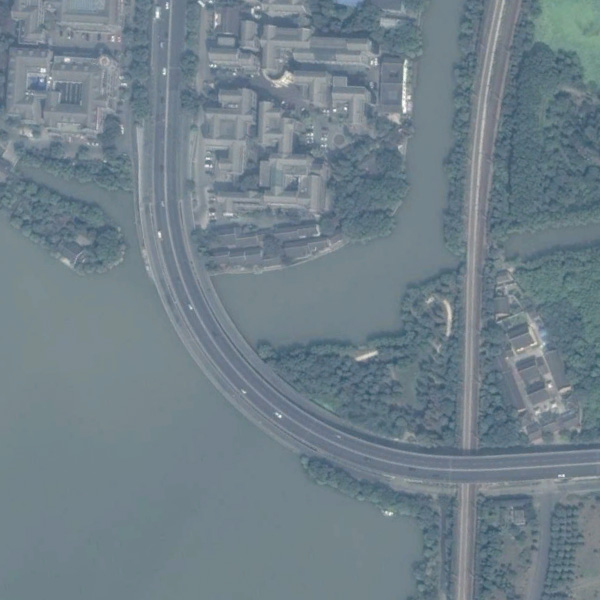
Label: Bridge